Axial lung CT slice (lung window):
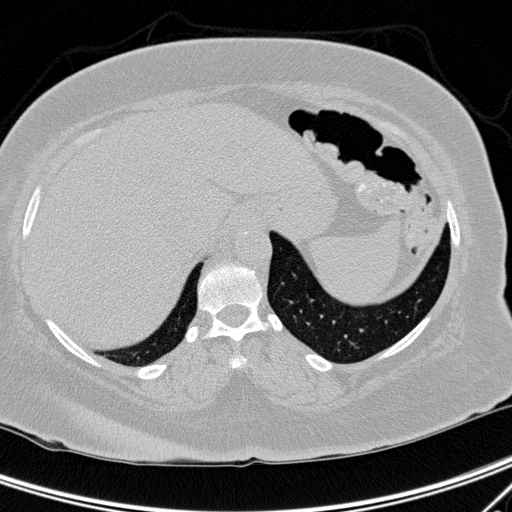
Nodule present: no